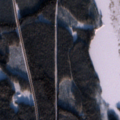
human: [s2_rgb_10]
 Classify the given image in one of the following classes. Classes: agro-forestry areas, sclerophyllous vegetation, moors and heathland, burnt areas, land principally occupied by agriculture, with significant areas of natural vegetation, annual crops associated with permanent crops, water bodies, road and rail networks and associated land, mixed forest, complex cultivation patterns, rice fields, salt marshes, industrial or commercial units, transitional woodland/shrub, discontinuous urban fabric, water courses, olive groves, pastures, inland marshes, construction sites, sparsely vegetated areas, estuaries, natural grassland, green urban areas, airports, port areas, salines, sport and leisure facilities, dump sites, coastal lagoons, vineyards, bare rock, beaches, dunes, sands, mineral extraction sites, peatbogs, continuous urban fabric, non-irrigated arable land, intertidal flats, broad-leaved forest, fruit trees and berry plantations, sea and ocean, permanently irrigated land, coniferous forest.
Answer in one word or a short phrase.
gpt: coniferous forest, water courses, water bodies